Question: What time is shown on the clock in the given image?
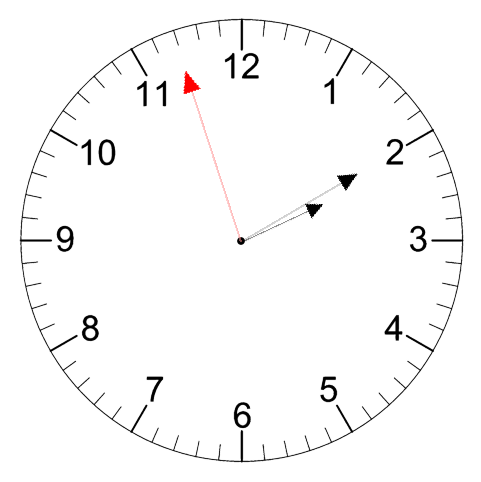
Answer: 02:09:57